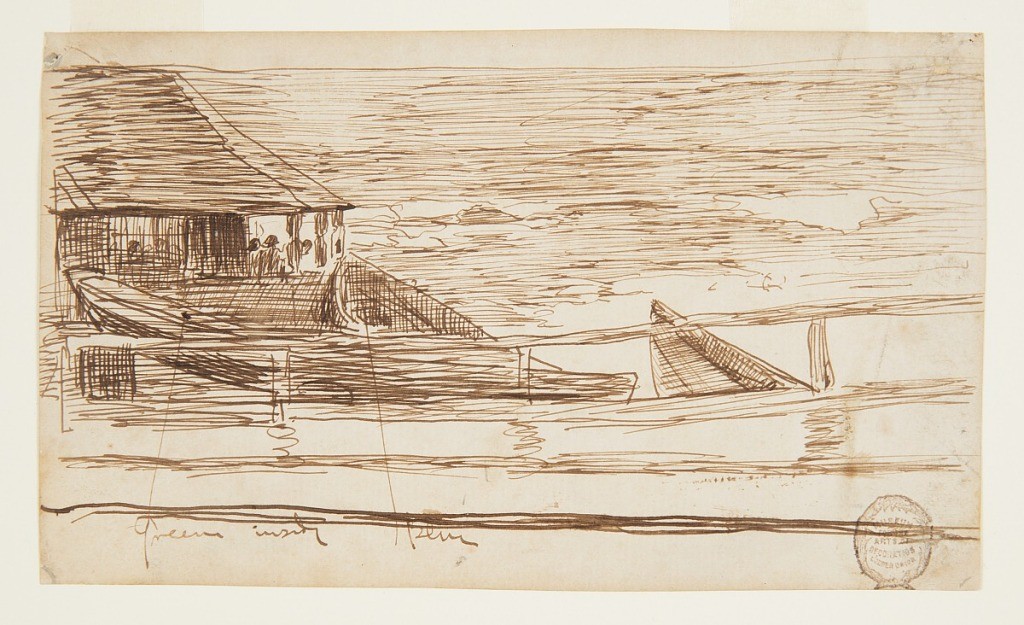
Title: House at a Railing with Beached Dories
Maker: Winslow Homer, American, 1836–1910
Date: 1881
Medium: Pen and brown ink on tan laid paper
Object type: Drawing
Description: Horizontal view of a life brigade house and railing shown at left with three beached rowboats in front. Figures visible inside house looking out to turbulent sea at right.